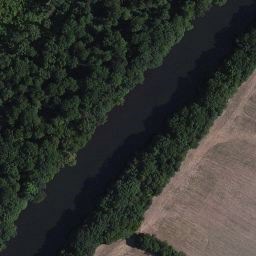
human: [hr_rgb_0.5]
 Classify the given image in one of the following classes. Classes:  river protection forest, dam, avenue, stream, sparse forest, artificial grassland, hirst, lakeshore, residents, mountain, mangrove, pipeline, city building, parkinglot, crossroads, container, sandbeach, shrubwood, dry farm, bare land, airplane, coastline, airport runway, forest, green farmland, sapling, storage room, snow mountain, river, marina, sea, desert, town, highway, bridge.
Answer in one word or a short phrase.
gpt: river